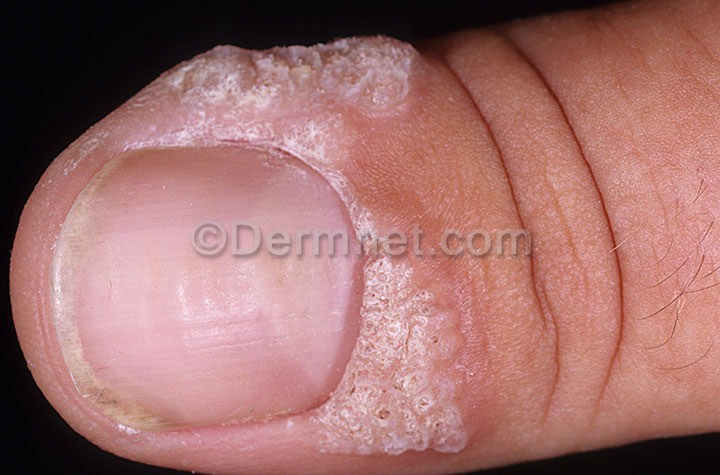
Disease: Warts Molluscum and other Viral Infections